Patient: sex M, age 47
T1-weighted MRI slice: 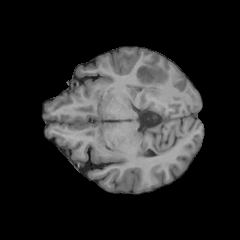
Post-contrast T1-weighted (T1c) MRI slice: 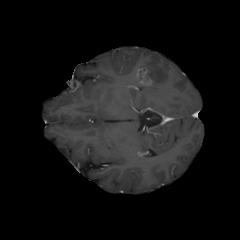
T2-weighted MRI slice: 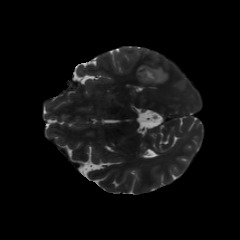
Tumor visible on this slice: yes
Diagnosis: Glioblastoma, IDH-wildtype
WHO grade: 4